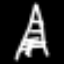
Label: The Eiffel Tower